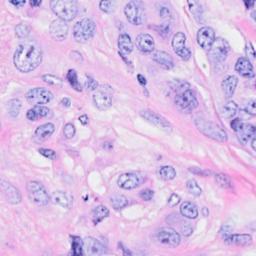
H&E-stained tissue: Breast